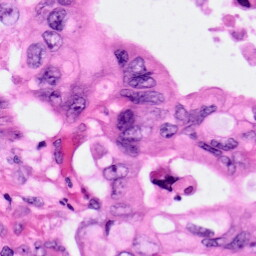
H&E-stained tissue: Pancreatic